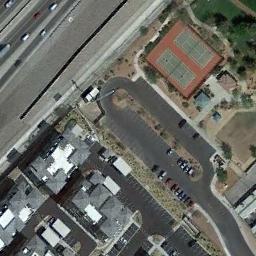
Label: tennis_court